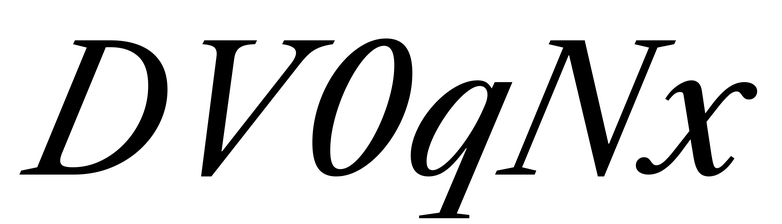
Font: LibreCaslonText-Italic_Italic